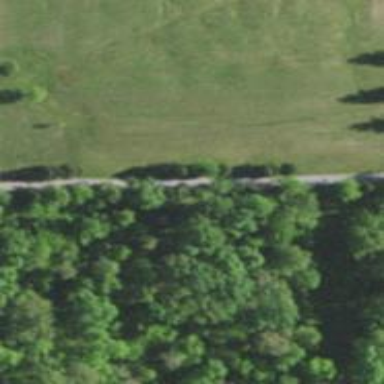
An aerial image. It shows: Driveway.